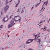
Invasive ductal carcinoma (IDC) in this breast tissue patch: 1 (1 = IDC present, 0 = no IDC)